Question: So, I'm able to read out the vertices, normals, and indices I need from the .ply file and write them to the VBO. However, I'm not getting the correct shapes. It seems my indices are off.
Here's my structs:
'''
typedef struct vtx {
float x, y, z;
float nx, ny, nz;
} vtx;
typedef struct Face {
unsigned int count;
unsigned int *vertices;
float nx, ny, nz;
} Face;
typedef struct PLY_vals {
Face **f;
vtx **v;
unsigned int vcount;
unsigned int fcount;
int norms;
float center[3];
} PLY_vals;
'''
Setting up vertices and triangles:
'''
nindices = ply.fcount * 3;
nvertices = ply.vcount;
pindices = new GLuint[nindices];
plyverts = new Vertex[nvertices];
for (int i = 0; i < nvertices; i++)
{
// Vertices
plyverts[i].location[0] = ply.v[i]->x;
plyverts[i].location[1] = ply.v[i]->y;
plyverts[i].location[2] = ply.v[i]->z;
plyverts[i].location[3] = 1;
// Normals
plyverts[i].normal[0] = ply.v[i]->nx;
plyverts[i].normal[1] = ply.v[i]->ny;
plyverts[i].normal[2] = ply.v[i]->nz;
plyverts[i].normal[3] = 0;
}
// set indices (assumes all faces have 3 vertices
int pos=0;
for (int i = 0; i < nindices/3; i++)
{
pindices[pos++] = ply.f[i]->vertices[0]; // first vertex
pindices[pos++] = ply.f[i]->vertices[1]; // second vertex
pindices[pos++] = ply.f[i]->vertices[2]; // third vertex
}
'''
This is supposed to be a bunny:

Any idea? I'm guessing that the vertices are not in the correct order, but I checked and they seem to match up.
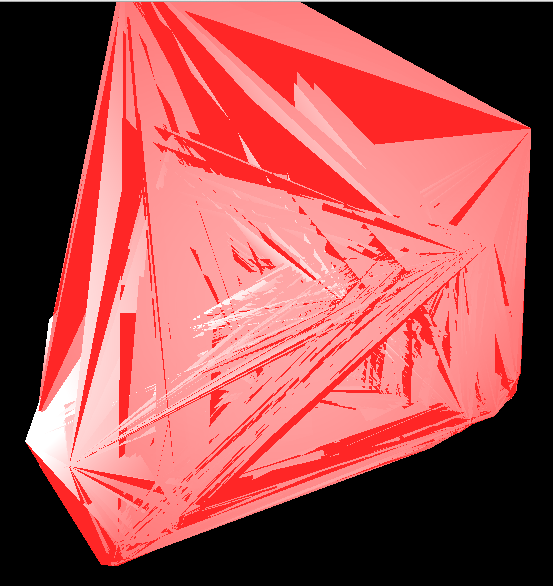
Answer: I had the exact same problem when I used GL_UNSIGNED_SHORT instead of GL_UNSIGNED_INT type specifier for the glDrawElements function. The bunny model (I assume it's the Stanford bunny?) has got over 200000 vertices so the unsigned short is not enough to store the indices since its max value is 65535 - therefore an unsigned int should be used. Maybe that's the answer to your problem?